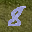
Label: 8